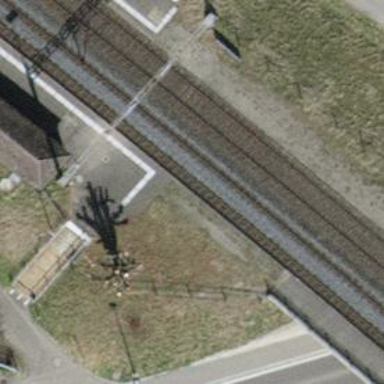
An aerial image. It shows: Single railway track with electrified contact line.